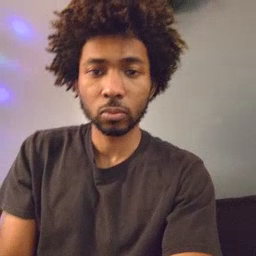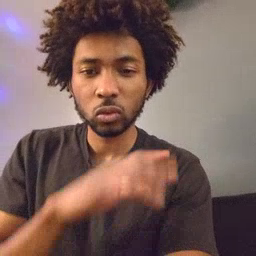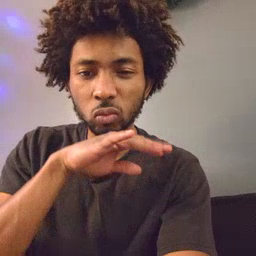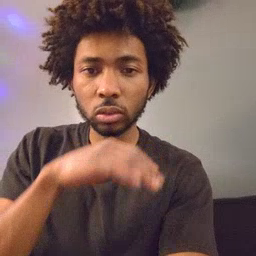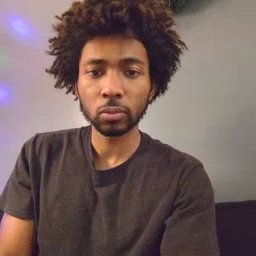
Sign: dirty